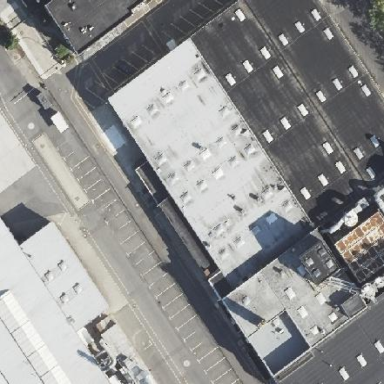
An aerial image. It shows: Flat-roofed building.